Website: slack
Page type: payment
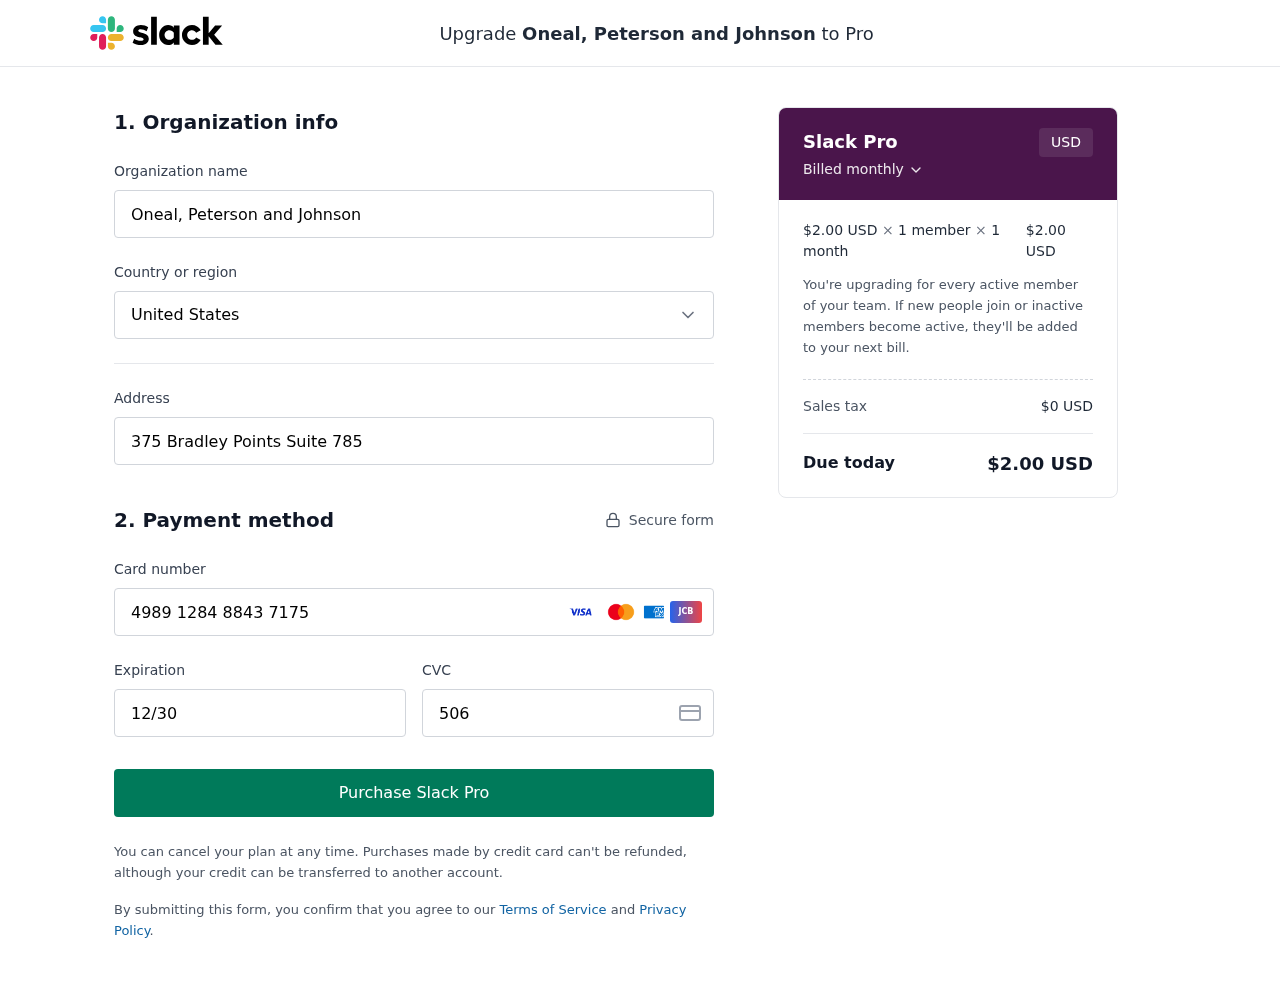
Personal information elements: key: PII_CARD_CVV
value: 506
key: PII_CARD_EXPIRY
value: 12/30
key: PII_CARD_NUMBER
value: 4989 1284 8843 7175
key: PII_COMPANY
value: Oneal, Peterson and Johnson
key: PII_COUNTRY
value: United States
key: PII_STREET
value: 375 Bradley Points Suite 785
Product elements: key: PRODUCT1_PRICE
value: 2
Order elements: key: ORDER_SUBTOTAL
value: $2.00 USD
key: ORDER_TAX
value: $0 USD
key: ORDER_TOTAL
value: $2.00 USD